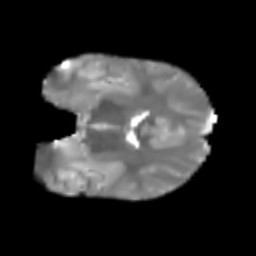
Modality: T2w
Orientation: coronal
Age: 7
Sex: male
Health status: healthy